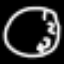
Label: clock